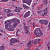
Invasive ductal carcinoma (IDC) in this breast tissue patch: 1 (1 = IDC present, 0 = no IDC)